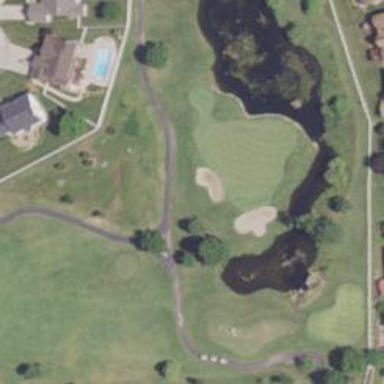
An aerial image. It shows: Service road designated as golf cart path.